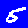
Digit: 5